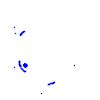
Particle: pion